Question: Lets say I have a list of numbers (all numbers are within 0.5 to 1.5 in this particular example and of course it is a discrete set ).
'''
my_list= [0.564, 1.058, 0.779, 1.281, 0.656, 0.863, 0.958, 1.146, 0.742, 1.139, 0.957, 0.548, 0.572, 1.204, 0.868, 0.57, 1.456, 0.586, 0.718, 0.966, 0.625, 0.951, 0.766, 1.458, 0.83, 1.25, 0.7, 1.334, 1.015, 1.43, 1.376, 0.942, 1.252, 1.441, 0.795, 1.25, 0.851, 1.383, 0.969, 0.629, 1.008, 0.729, 0.841, 0.619, 0.63, 1.189, 0.514, 0.899, 0.807, 0.63, 1.101, 0.528, 1.385, 0.838, 0.538, 1.364, 0.702, 1.129, 0.639, 0.557, 1.28, 0.664, 1.021, 1.43, 0.792, 1.229, 0.837, 1.183, 0.54, 0.831, 1.279, 1.385, 1.377, 0.827, 1.32, 0.537, 1.19, 1.446, 1.222, 0.762, 1.302, 0.626, 1.352, 1.316, 1.286, 1.239, 1.027, 1.198, 0.961, 0.515, 0.989, 0.979, 1.123, 0.889, 1.484, 0.734, 0.718, 0.758, 0.782, 1.163, 0.579, 0.744, 0.711, 1.13, 0.598, 0.913, 1.305, 0.684, 1.108, 1.373, 0.945, 0.837, 1.129, 1.005, 1.447, 1.393, 1.493, 1.262, 0.73, 1.232, 0.838, 1.319, 0.971, 1.234, 0.738, 1.418, 1.397, 0.927, 1.309, 0.784, 1.232, 1.454, 1.387, 0.851, 1.132, 0.958, 1.467, 1.41, 1.359, 0.529, 1.139, 1.438, 0.672, 0.756, 1.356, 0.736, 1.436, 1.414, 0.921, 0.669, 1.21, 1.041, 0.597, 0.541, 1.162, 1.292, 0.538, 1.011, 0.828, 1.356, 0.897, 0.831, 1.018, 1.412, 1.363, 1.371, 1.231, 1.278, 0.564, 1.134, 1.324, 0.593, 1.307, 0.66, 1.376, 1.469, 1.315, 0.959, 1.099, 1.313, 1.032, 1.128, 1.175, 0.64, 0.581, 1.09, 0.934, 0.698, 1.272]
'''
I can make a histogram distribution plot from it as
'''
hist(my_list, bins=20, range=[0.5,1.5])
show()
'''
which produces
Now, I want to create another list of random numbers (lets say this new list consists of 100 numbers) that will follow the same distribution (not sure how to link a discrete set in to a continuous distribution !!! ) as the old list ( my_list ) , so if I plot the histogram distribution from the new list, it will essentially produce the same histogram distribution.
Is there any way to do so in Python 2.7 ? I appreciate any help in advance.
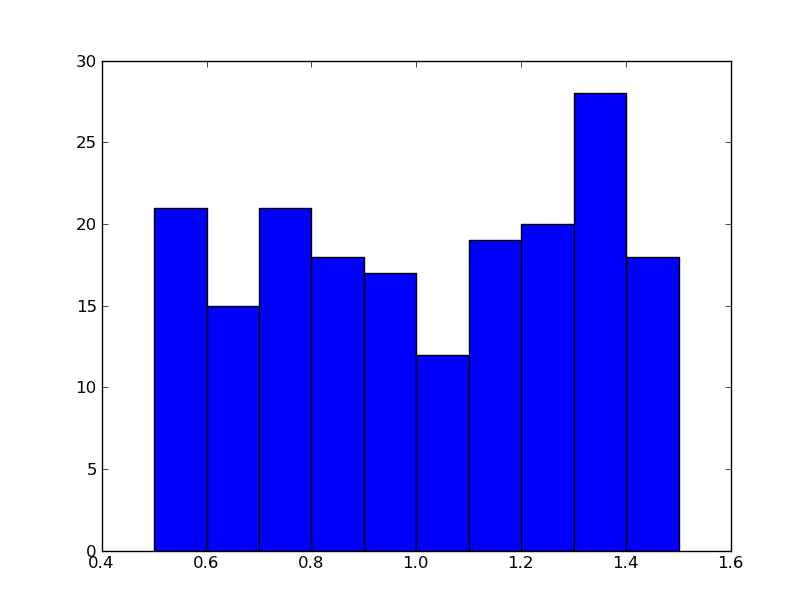
Answer: You first need to "bucket up" the range of interest, and of course you can do it with tools from 'scipy' &c, but for the sake of understanding what's going on a little Python version might help - with no optimizations, for ease of understanding:
'''
import collections
def buckets(discrete_set, amin=None, amax=None, bucket_size=None):
if amin is None: amin=min(discrete_set)
if amax is None: amax=min(discrete_set)
if bucket_size is None: bucket_size = (amax-amin)/20
def to_bucket(sample):
if not (amin <= sample <= amax): return None # no bucket fits
return int((sample - amin) // bucket_size)
b = collections.Counter(to_bucket(s)
for s in discrete_set if to_bucket(s) is not None)
return amin, amax, bucket_size, b
'''
So, now you have a 'Counter' (essentially a 'dict') mapping each bucket from 0 up to its count as observed in the discrete set.
Next, you'll want to generate a random sample matching the bucket distribution measured by calling 'buckets(discrete_set)'. A Counter's 'elements' method can help, but you need a list for 'random.sample'...:
'''
mi, ma, bs, bks = buckets(discrete_set)
buckelems = list(bks.elements())
'''
(this may waste a lot of space, but you can optimize it later, separately from this understanding-focused overview:-).
Now it's easy to get an N-sized sample, e.g:
'''
def makesample(N, buckelems, mi, ma, bs):
s = []
for _ in range(N):
buck = random.choice(buckelems)
x = random.uniform(mi+buck*bs, mi+(buck+1)*bs)
s.append(x)
return s
'''
Here I'm assuming the buckets are fine-grained enough that it's OK to use a uniform distribution within each bucket.
Now, optimizing this is of course interesting -- 'buckelems' will have as many items as originally were in 'discrete_set', and if that imposes an excessive load on memory, cumulative distributions can be built and used instead.
Or, one could bypass the 'Counter' altogether, and just "round" each item in the discrete set to its bucket's lower bound, if memory's OK but one wants more speed. Or, one could leave 'discrete_set' alone and 'random.choice' within it before "perturbing" the chosen value (in different ways depending on the constraints of the exact problem). No end of fun...!-)